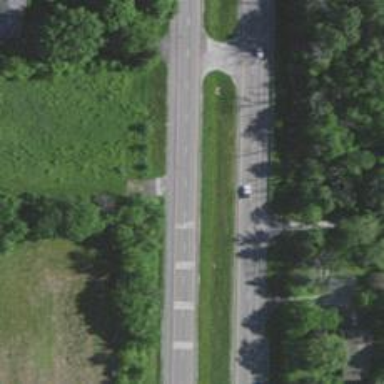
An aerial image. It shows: Asphalt road classified as trunk highway.